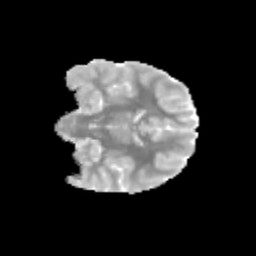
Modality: MD
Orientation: coronal
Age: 13
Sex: female
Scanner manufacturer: siemens
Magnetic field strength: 3 T
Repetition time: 3.8 s
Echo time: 0.07 s